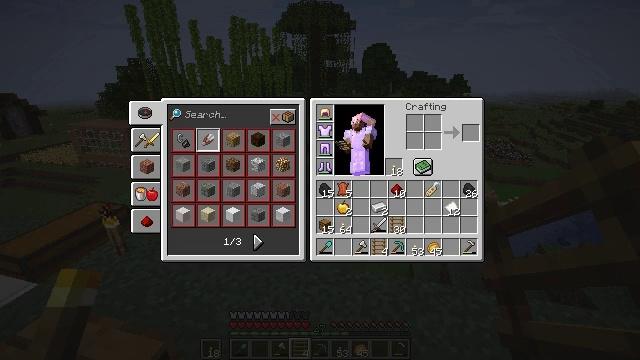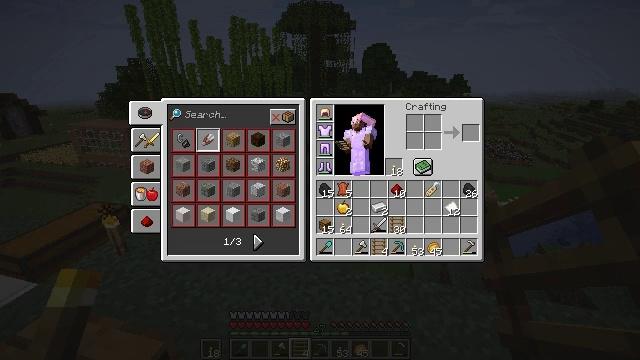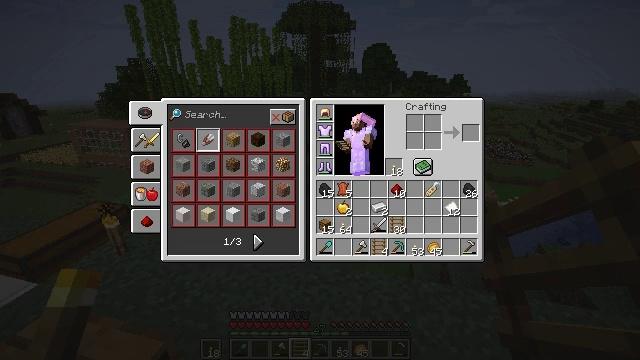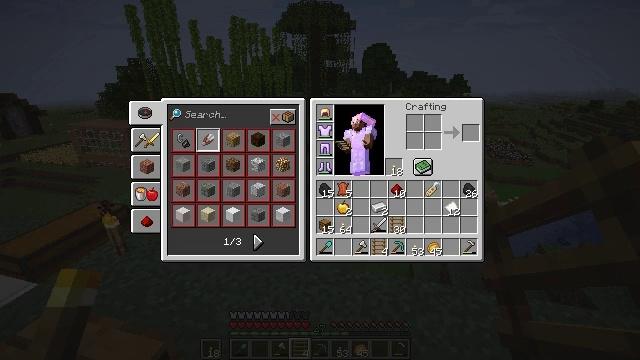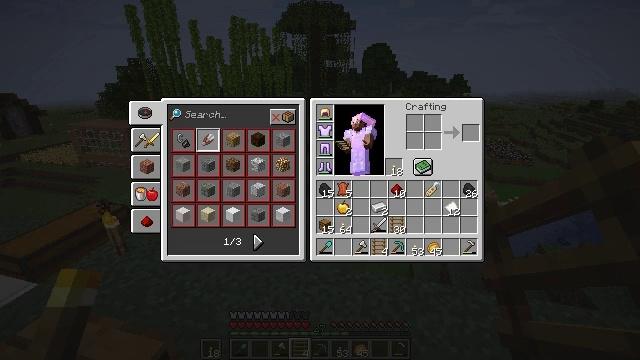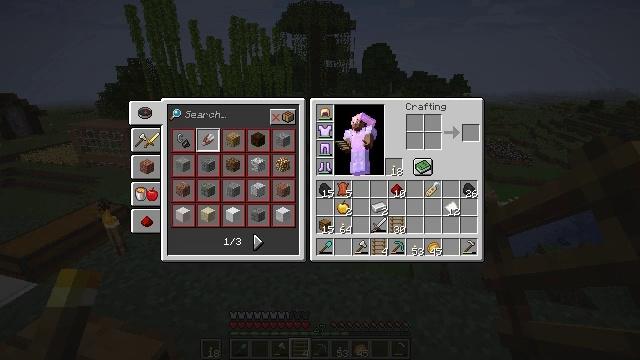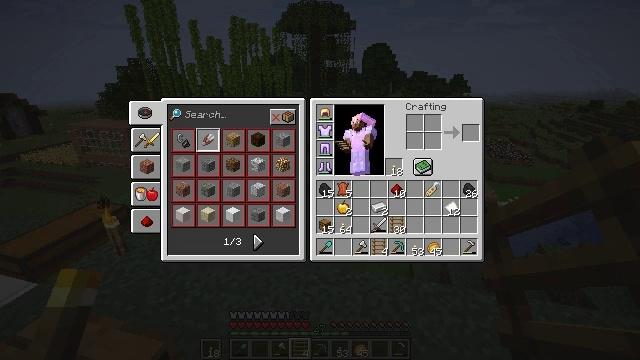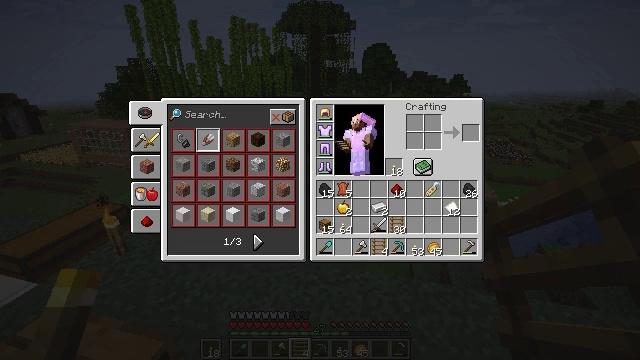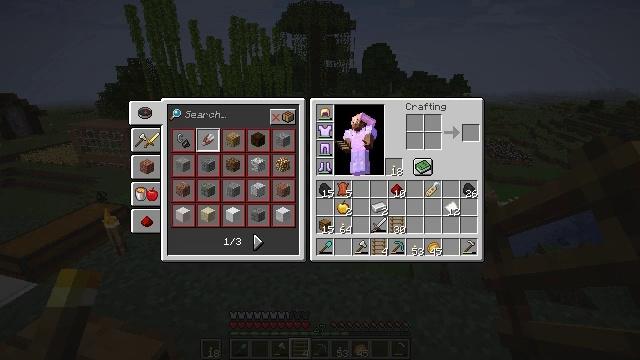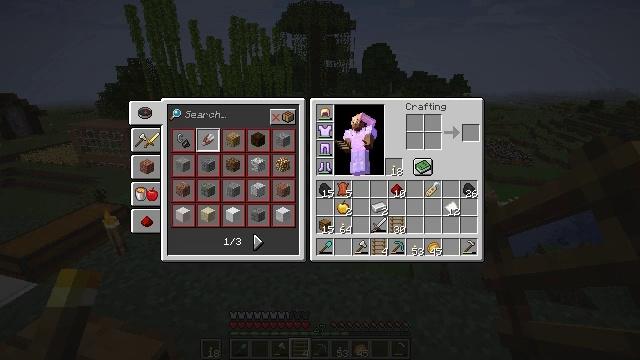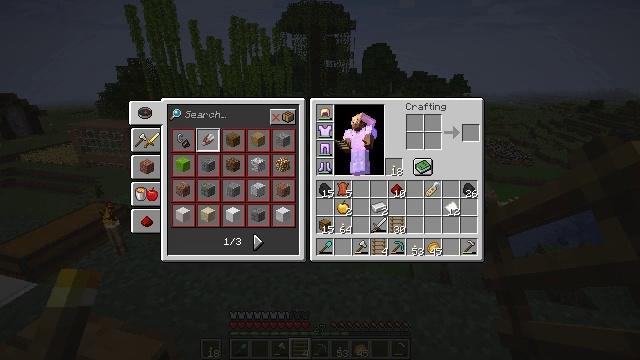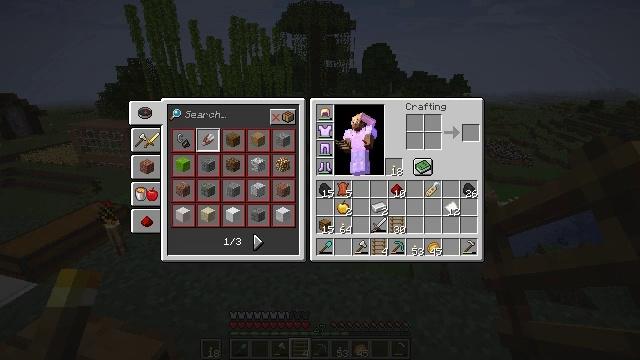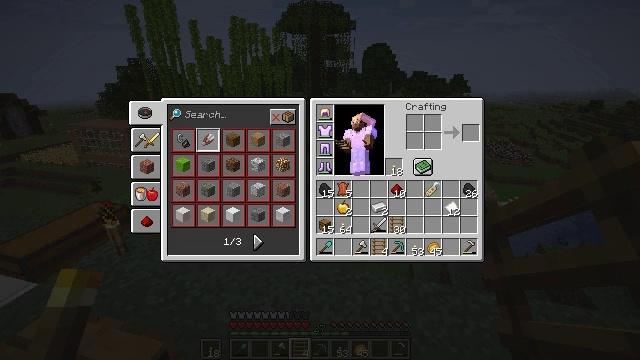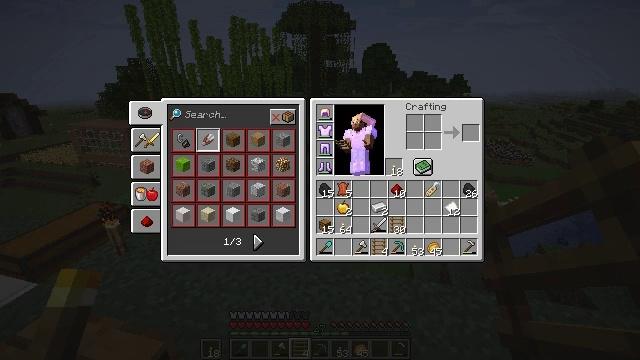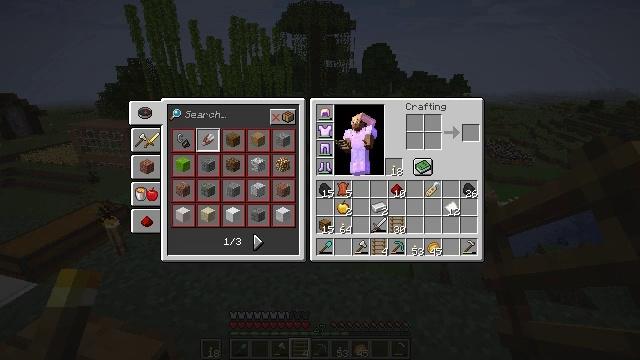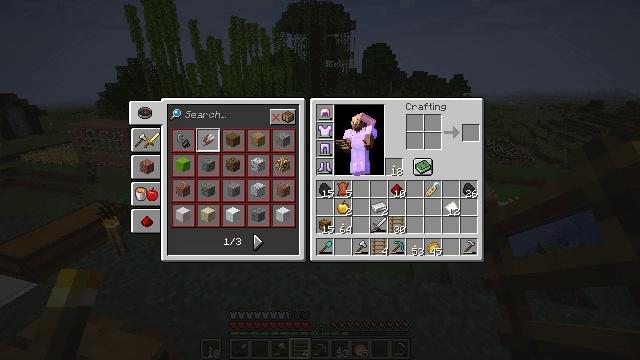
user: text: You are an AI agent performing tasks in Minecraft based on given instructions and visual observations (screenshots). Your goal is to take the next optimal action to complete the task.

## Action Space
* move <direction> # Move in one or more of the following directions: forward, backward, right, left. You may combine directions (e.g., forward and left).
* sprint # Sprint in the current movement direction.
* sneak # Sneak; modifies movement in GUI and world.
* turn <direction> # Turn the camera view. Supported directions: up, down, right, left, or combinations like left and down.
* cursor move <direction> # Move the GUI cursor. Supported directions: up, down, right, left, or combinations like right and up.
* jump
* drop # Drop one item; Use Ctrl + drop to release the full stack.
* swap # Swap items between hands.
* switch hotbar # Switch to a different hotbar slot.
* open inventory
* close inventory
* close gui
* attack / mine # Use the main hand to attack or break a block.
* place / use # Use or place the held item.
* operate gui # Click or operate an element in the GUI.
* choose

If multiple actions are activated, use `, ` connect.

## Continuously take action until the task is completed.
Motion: motion action
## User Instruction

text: Remove the ladder from its position.
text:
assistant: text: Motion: no_op
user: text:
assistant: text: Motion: no_op
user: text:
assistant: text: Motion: no_op
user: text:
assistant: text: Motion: no_op
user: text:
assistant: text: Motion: no_op
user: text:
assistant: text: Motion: no_op
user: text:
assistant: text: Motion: no_op
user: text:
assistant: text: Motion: no_op
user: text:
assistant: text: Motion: no_op
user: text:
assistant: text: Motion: no_op
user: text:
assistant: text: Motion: no_op
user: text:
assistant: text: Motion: no_op
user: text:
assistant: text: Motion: no_op
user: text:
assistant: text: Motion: no_op
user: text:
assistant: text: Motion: no_op
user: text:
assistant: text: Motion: no_op
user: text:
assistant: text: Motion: no_op
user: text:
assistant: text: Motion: no_op
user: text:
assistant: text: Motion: no_op
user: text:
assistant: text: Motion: no_op
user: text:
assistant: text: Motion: no_op
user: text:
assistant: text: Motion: no_op
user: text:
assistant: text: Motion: no_op
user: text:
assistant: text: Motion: no_op
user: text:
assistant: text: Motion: no_op
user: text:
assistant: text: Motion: no_op
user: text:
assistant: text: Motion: no_op
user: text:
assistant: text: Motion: no_op
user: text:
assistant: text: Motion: no_op
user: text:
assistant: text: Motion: no_op